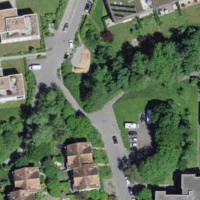
EUNIS habitat code: 55
Species observed at this site:
Allium ursinum